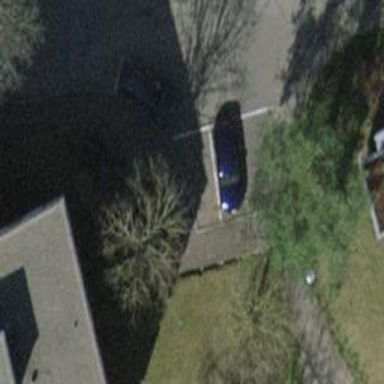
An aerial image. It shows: Street-side parking area.